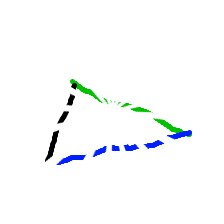
Shape: triangle